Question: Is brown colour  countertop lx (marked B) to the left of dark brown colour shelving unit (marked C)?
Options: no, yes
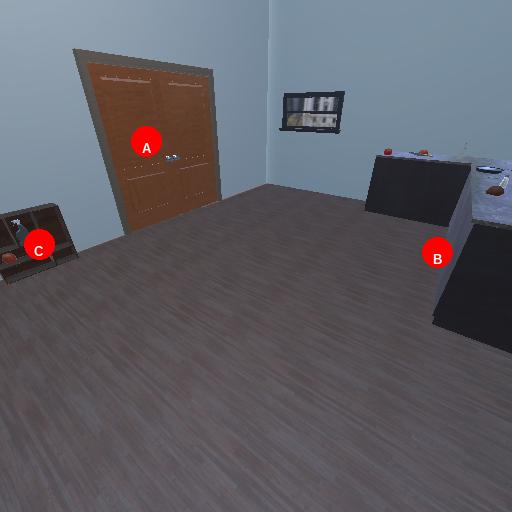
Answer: no